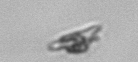
Label: detritus